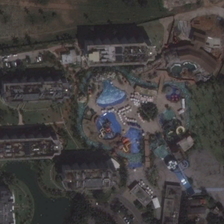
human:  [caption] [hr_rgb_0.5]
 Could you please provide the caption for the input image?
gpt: some buildings and green trees are in a resort with a pond .

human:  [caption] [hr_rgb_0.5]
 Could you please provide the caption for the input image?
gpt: the resort is surrounded by dark green trees .

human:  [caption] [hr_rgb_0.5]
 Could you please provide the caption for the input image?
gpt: lots of buildings are near the water park .

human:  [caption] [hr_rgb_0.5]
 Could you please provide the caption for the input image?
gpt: some buildings and green trees are in a resort with a pond .

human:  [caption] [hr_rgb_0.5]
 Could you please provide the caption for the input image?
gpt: lots of buildings are near the water park .